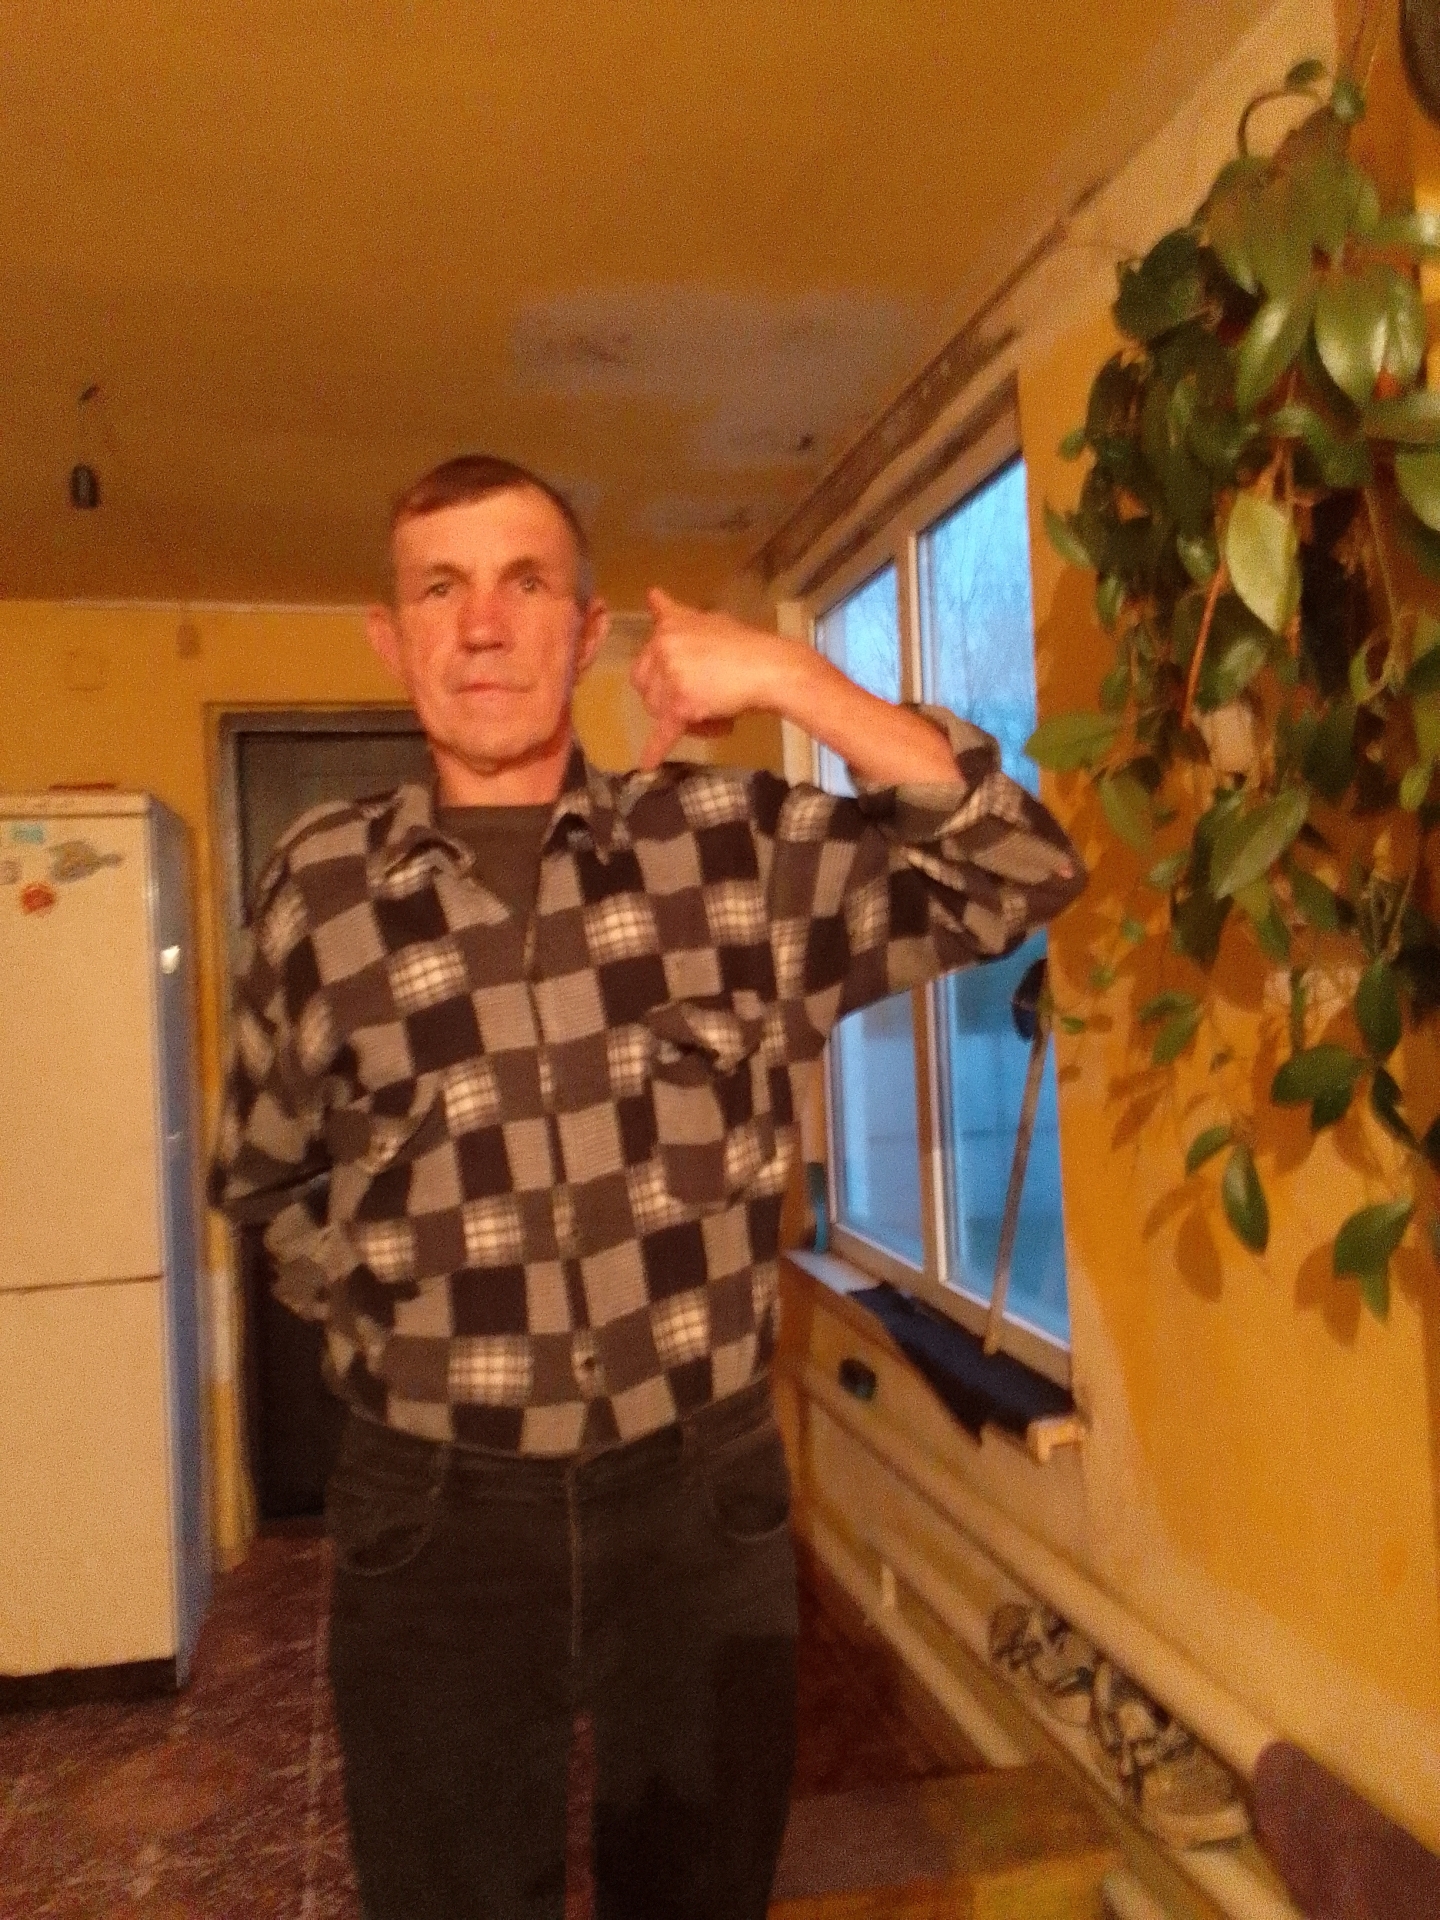
Label: noise